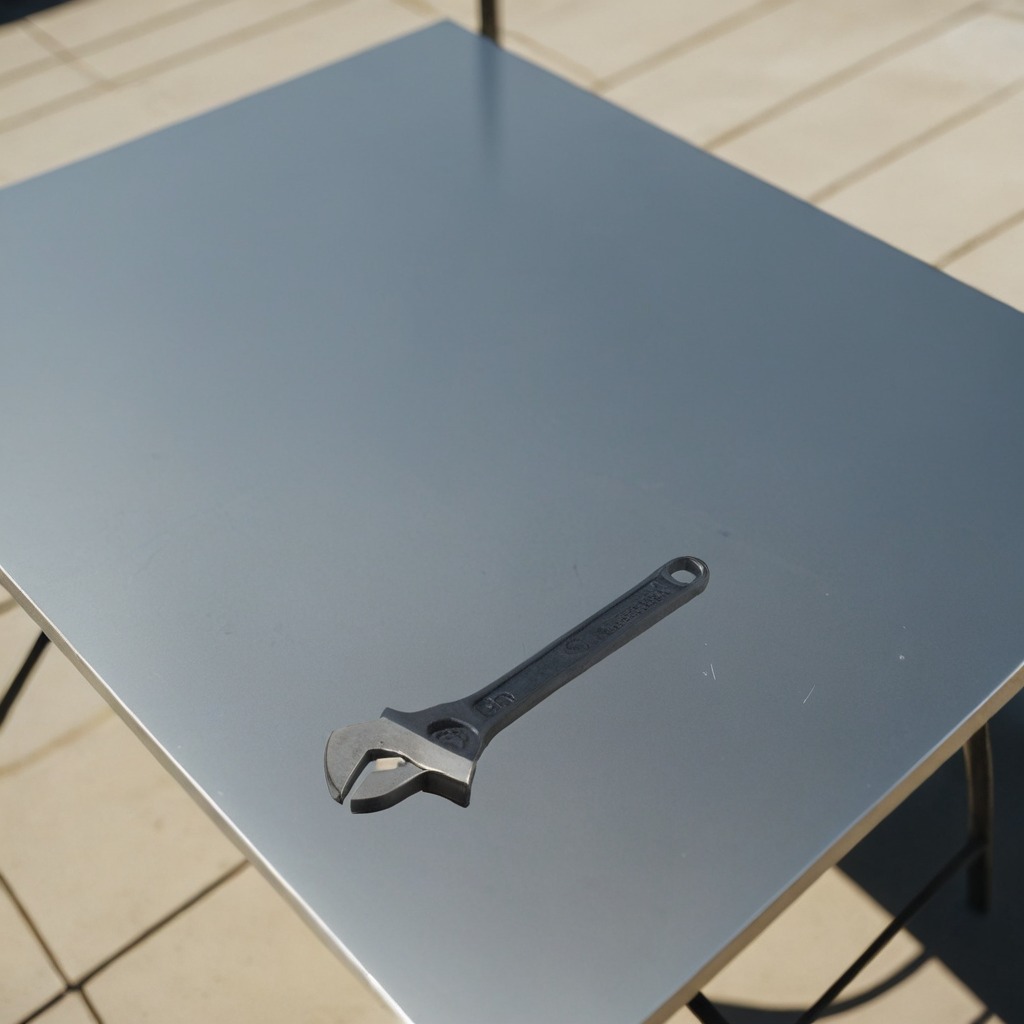
A wrench lying on a clean utility table in a temporary outdoor tool station afternoon light present textured surface